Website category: university
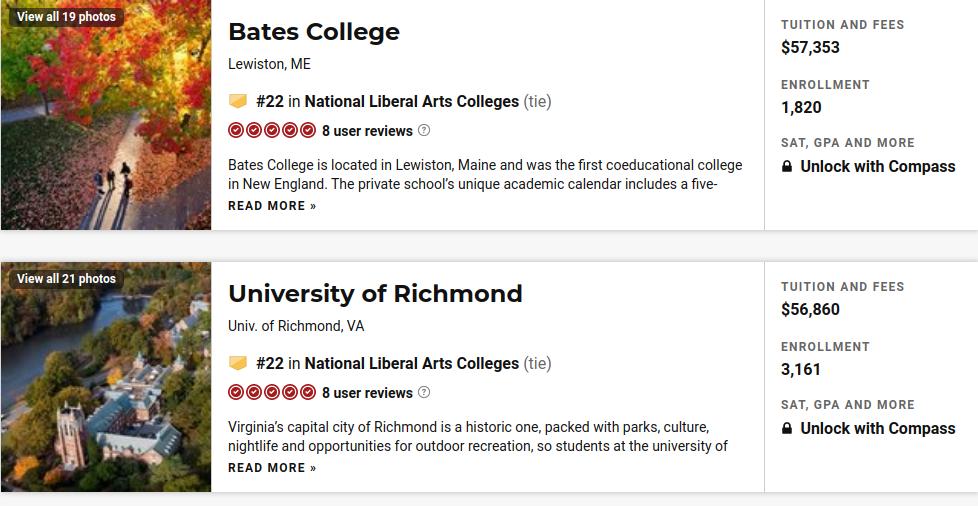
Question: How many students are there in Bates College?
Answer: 1,820

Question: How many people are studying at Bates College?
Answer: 1,820

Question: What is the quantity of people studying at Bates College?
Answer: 1,820

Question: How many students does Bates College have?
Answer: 1,820

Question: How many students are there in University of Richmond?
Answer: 3,161

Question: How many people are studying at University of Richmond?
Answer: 3,161

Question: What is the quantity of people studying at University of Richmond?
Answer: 3,161

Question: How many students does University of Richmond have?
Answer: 3,161

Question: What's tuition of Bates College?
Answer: $57,353

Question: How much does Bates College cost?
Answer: $57,353

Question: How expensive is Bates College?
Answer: $57,353

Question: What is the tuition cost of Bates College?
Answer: $57,353

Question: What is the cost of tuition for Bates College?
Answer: $57,353

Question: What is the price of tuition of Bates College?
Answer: $57,353

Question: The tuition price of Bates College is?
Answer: $57,353

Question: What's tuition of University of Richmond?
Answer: $56,860

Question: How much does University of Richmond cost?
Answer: $56,860

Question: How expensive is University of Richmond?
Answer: $56,860

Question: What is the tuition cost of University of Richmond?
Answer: $56,860

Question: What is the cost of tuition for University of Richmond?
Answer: $56,860

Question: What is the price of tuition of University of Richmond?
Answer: $56,860

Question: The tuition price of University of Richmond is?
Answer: $56,860

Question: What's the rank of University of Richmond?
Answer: #22

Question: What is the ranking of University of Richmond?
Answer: #22

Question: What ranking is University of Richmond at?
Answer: #22

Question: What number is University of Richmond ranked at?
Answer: #22

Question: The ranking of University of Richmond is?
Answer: #22

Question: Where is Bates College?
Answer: Lewiston, ME

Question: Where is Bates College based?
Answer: Lewiston, ME

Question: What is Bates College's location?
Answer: Lewiston, ME

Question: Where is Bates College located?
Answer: Lewiston, ME

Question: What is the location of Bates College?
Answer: Lewiston, ME

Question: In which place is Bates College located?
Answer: Lewiston, ME

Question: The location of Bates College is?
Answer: Lewiston, ME

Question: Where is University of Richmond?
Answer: Univ. of Richmond, VA

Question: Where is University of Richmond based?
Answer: Univ. of Richmond, VA

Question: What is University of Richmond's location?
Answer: Univ. of Richmond, VA

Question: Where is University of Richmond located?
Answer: Univ. of Richmond, VA

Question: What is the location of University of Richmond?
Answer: Univ. of Richmond, VA

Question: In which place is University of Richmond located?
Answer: Univ. of Richmond, VA

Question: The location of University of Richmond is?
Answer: Univ. of Richmond, VA

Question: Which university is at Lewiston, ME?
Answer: Bates College

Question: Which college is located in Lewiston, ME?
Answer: Bates College

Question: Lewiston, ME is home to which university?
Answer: Bates College

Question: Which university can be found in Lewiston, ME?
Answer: Bates College

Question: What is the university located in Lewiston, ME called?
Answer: Bates College

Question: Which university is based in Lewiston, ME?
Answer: Bates College

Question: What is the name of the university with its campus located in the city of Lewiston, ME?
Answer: Bates College

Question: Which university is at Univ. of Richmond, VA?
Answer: University of Richmond

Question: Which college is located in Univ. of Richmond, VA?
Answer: University of Richmond

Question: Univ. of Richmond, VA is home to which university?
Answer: University of Richmond

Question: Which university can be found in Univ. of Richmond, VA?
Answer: University of Richmond

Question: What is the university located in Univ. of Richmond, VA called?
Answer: University of Richmond

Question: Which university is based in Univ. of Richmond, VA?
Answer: University of Richmond

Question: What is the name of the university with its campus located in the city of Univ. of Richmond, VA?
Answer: University of Richmond